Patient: sex F, age 65
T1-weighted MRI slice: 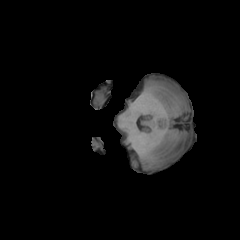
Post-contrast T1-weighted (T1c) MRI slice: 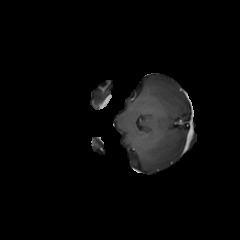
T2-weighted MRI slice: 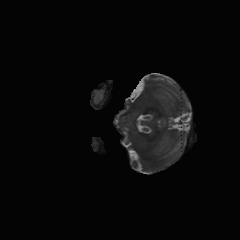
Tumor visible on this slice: no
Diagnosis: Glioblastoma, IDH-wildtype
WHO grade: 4